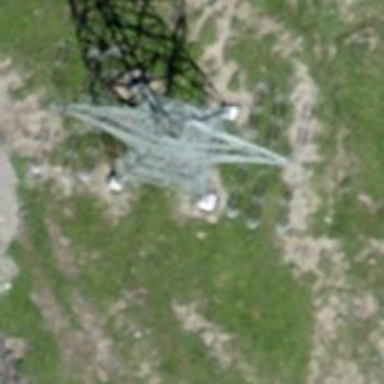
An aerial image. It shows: Towering power structure.